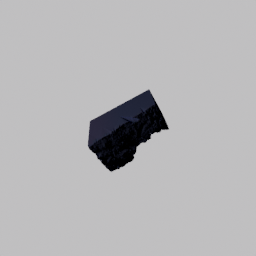
Label: nature